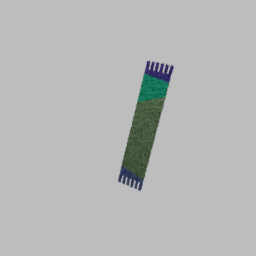
Label: people